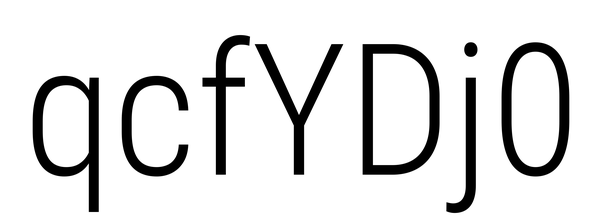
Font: Roboto_Condensed_Light